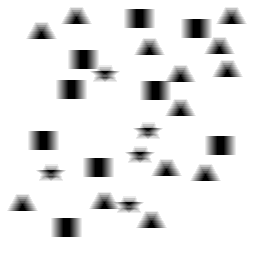
Squares: 9
Triangles: 13
Stars: 5
Total shapes: 27